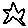
Label: star